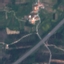
Land use / land cover class: Highway